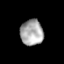
Tissue: prostate
Cell type: T cells
Senescence score: 0.3403
Nuclear area (px): 576
Mean DAPI intensity: 168.833